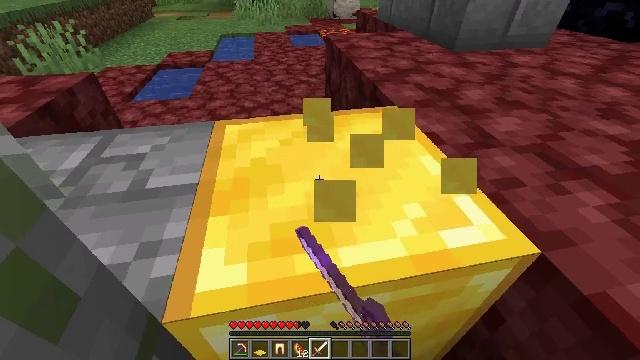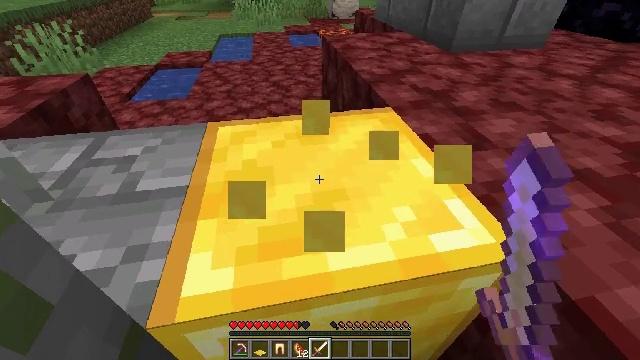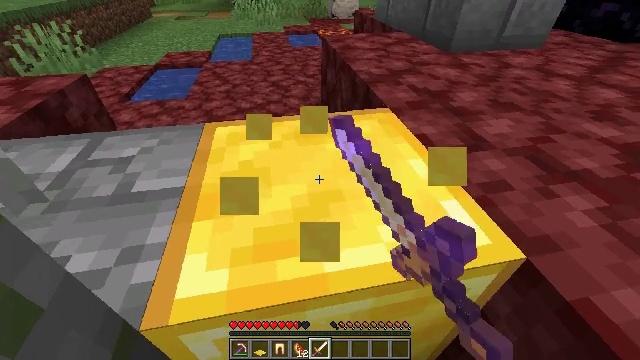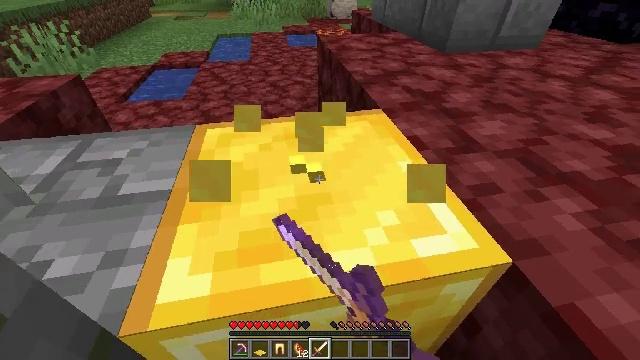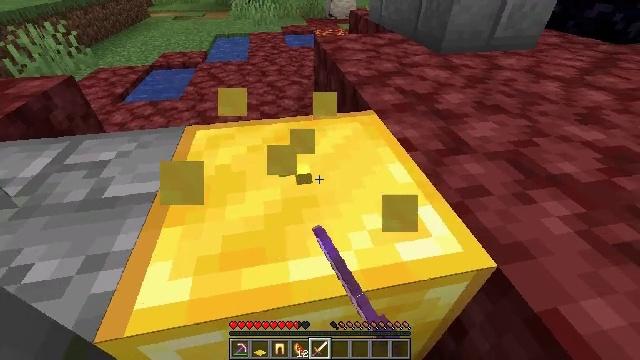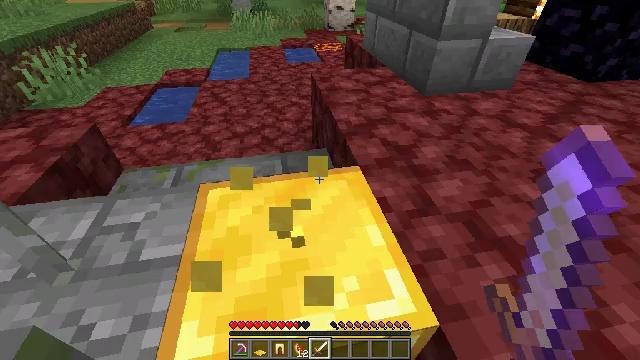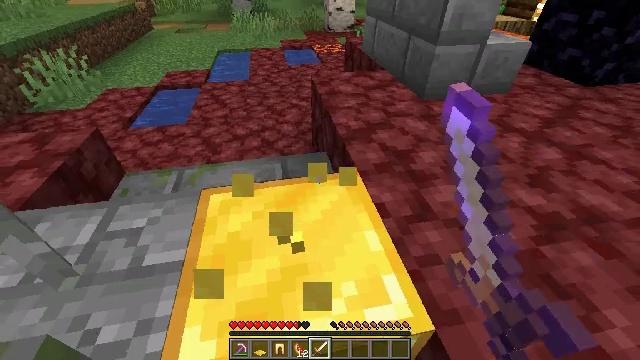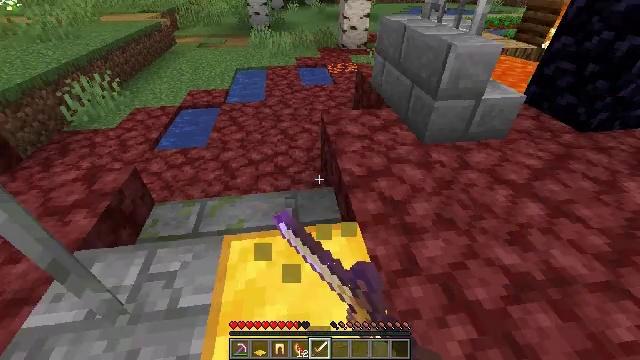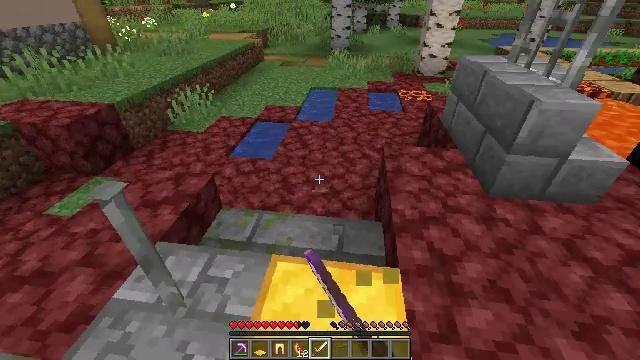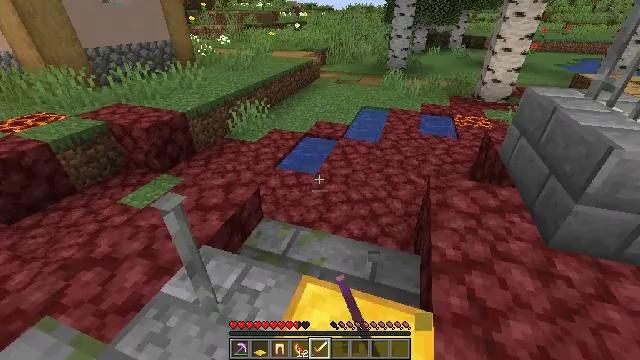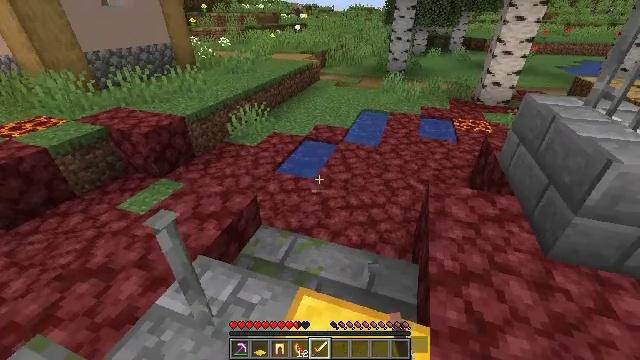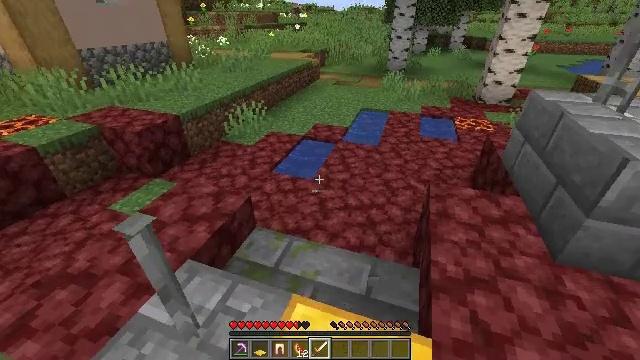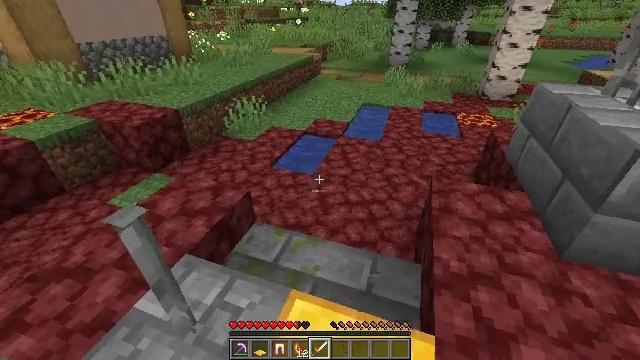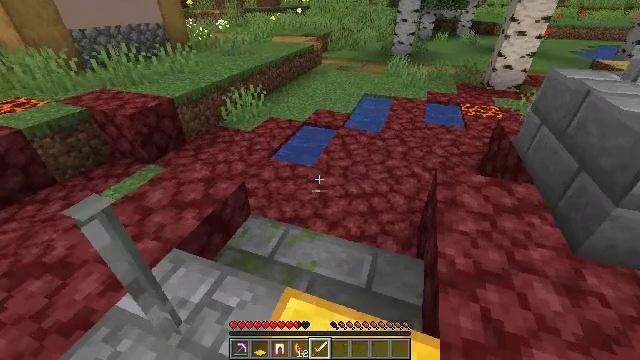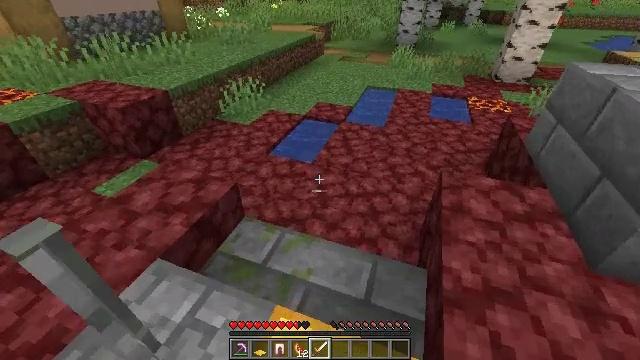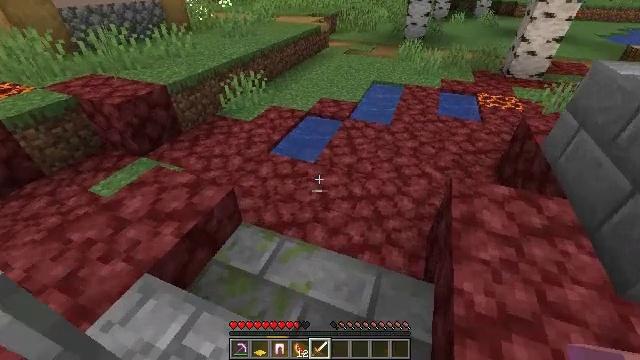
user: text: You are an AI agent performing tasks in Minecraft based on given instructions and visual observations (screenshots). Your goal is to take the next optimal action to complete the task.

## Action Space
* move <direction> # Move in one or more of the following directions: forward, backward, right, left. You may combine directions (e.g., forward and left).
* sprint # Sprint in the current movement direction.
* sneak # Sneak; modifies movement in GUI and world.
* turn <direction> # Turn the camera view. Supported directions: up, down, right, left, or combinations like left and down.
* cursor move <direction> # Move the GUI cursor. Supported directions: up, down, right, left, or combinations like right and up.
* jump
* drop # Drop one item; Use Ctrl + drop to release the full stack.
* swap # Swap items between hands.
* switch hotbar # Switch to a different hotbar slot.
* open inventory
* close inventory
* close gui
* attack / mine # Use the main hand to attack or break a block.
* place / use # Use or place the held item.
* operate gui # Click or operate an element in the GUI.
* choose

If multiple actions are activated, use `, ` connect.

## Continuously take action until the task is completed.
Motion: motion action
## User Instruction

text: Remove the green carpet from the floor.
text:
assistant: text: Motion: move forward, attack / mine
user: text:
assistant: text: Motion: move forward, attack / mine
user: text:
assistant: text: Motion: move forward, attack / mine
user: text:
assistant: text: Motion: move forward, attack / mine
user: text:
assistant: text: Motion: move forward, attack / mine, jump
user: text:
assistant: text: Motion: move forward, attack / mine, jump
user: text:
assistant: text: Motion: move forward, turn left, attack / mine, jump
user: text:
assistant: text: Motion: move forward, turn left and up, jump
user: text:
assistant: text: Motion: move forward, turn left and up, jump
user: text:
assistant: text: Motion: move forward, jump
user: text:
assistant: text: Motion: move forward
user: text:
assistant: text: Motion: move forward
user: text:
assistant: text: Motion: move forward, turn down
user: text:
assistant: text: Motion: move forward, turn down
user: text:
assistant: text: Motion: move forward, turn left and down
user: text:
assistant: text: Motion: move forward, turn left and down
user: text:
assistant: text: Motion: move forward, turn left and down
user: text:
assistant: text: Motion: move forward, turn left and down
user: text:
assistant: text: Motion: move forward, turn left and down
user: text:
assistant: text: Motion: move forward, turn left and down
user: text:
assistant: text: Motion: move forward, turn left and down
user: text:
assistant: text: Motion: move forward, turn left and down
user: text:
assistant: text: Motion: move forward, turn left and down
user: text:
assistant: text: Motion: move forward, turn left and up
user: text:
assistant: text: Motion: move forward, turn left and up
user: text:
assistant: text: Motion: move forward, turn up
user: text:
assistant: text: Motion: move forward, turn up
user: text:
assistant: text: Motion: move forward, turn up
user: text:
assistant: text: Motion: move forward
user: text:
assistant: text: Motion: move forward, jump